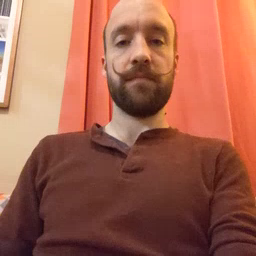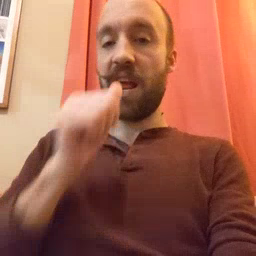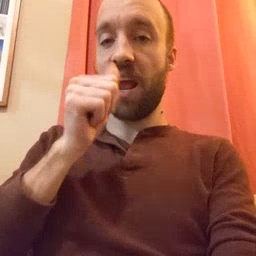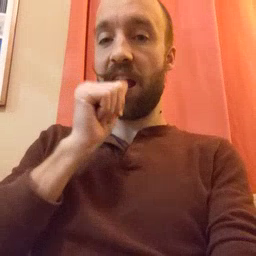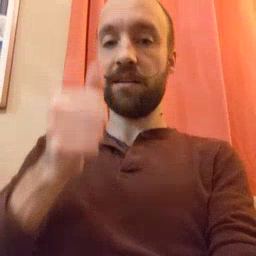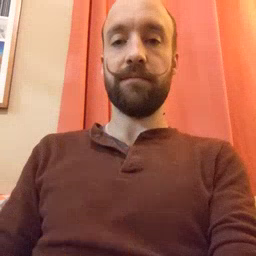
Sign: nuts